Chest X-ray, AP view. Patient: 33 years old, sex M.
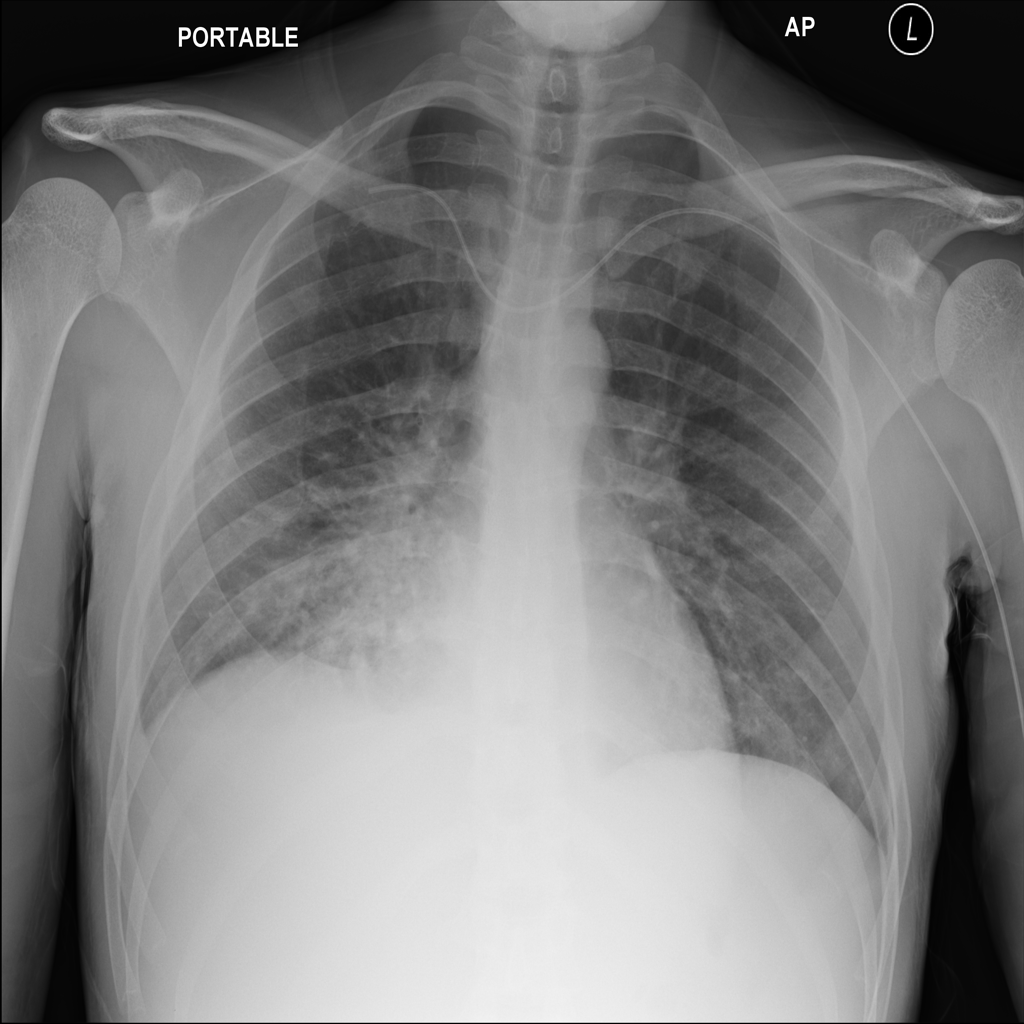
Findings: Infiltration